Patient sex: M
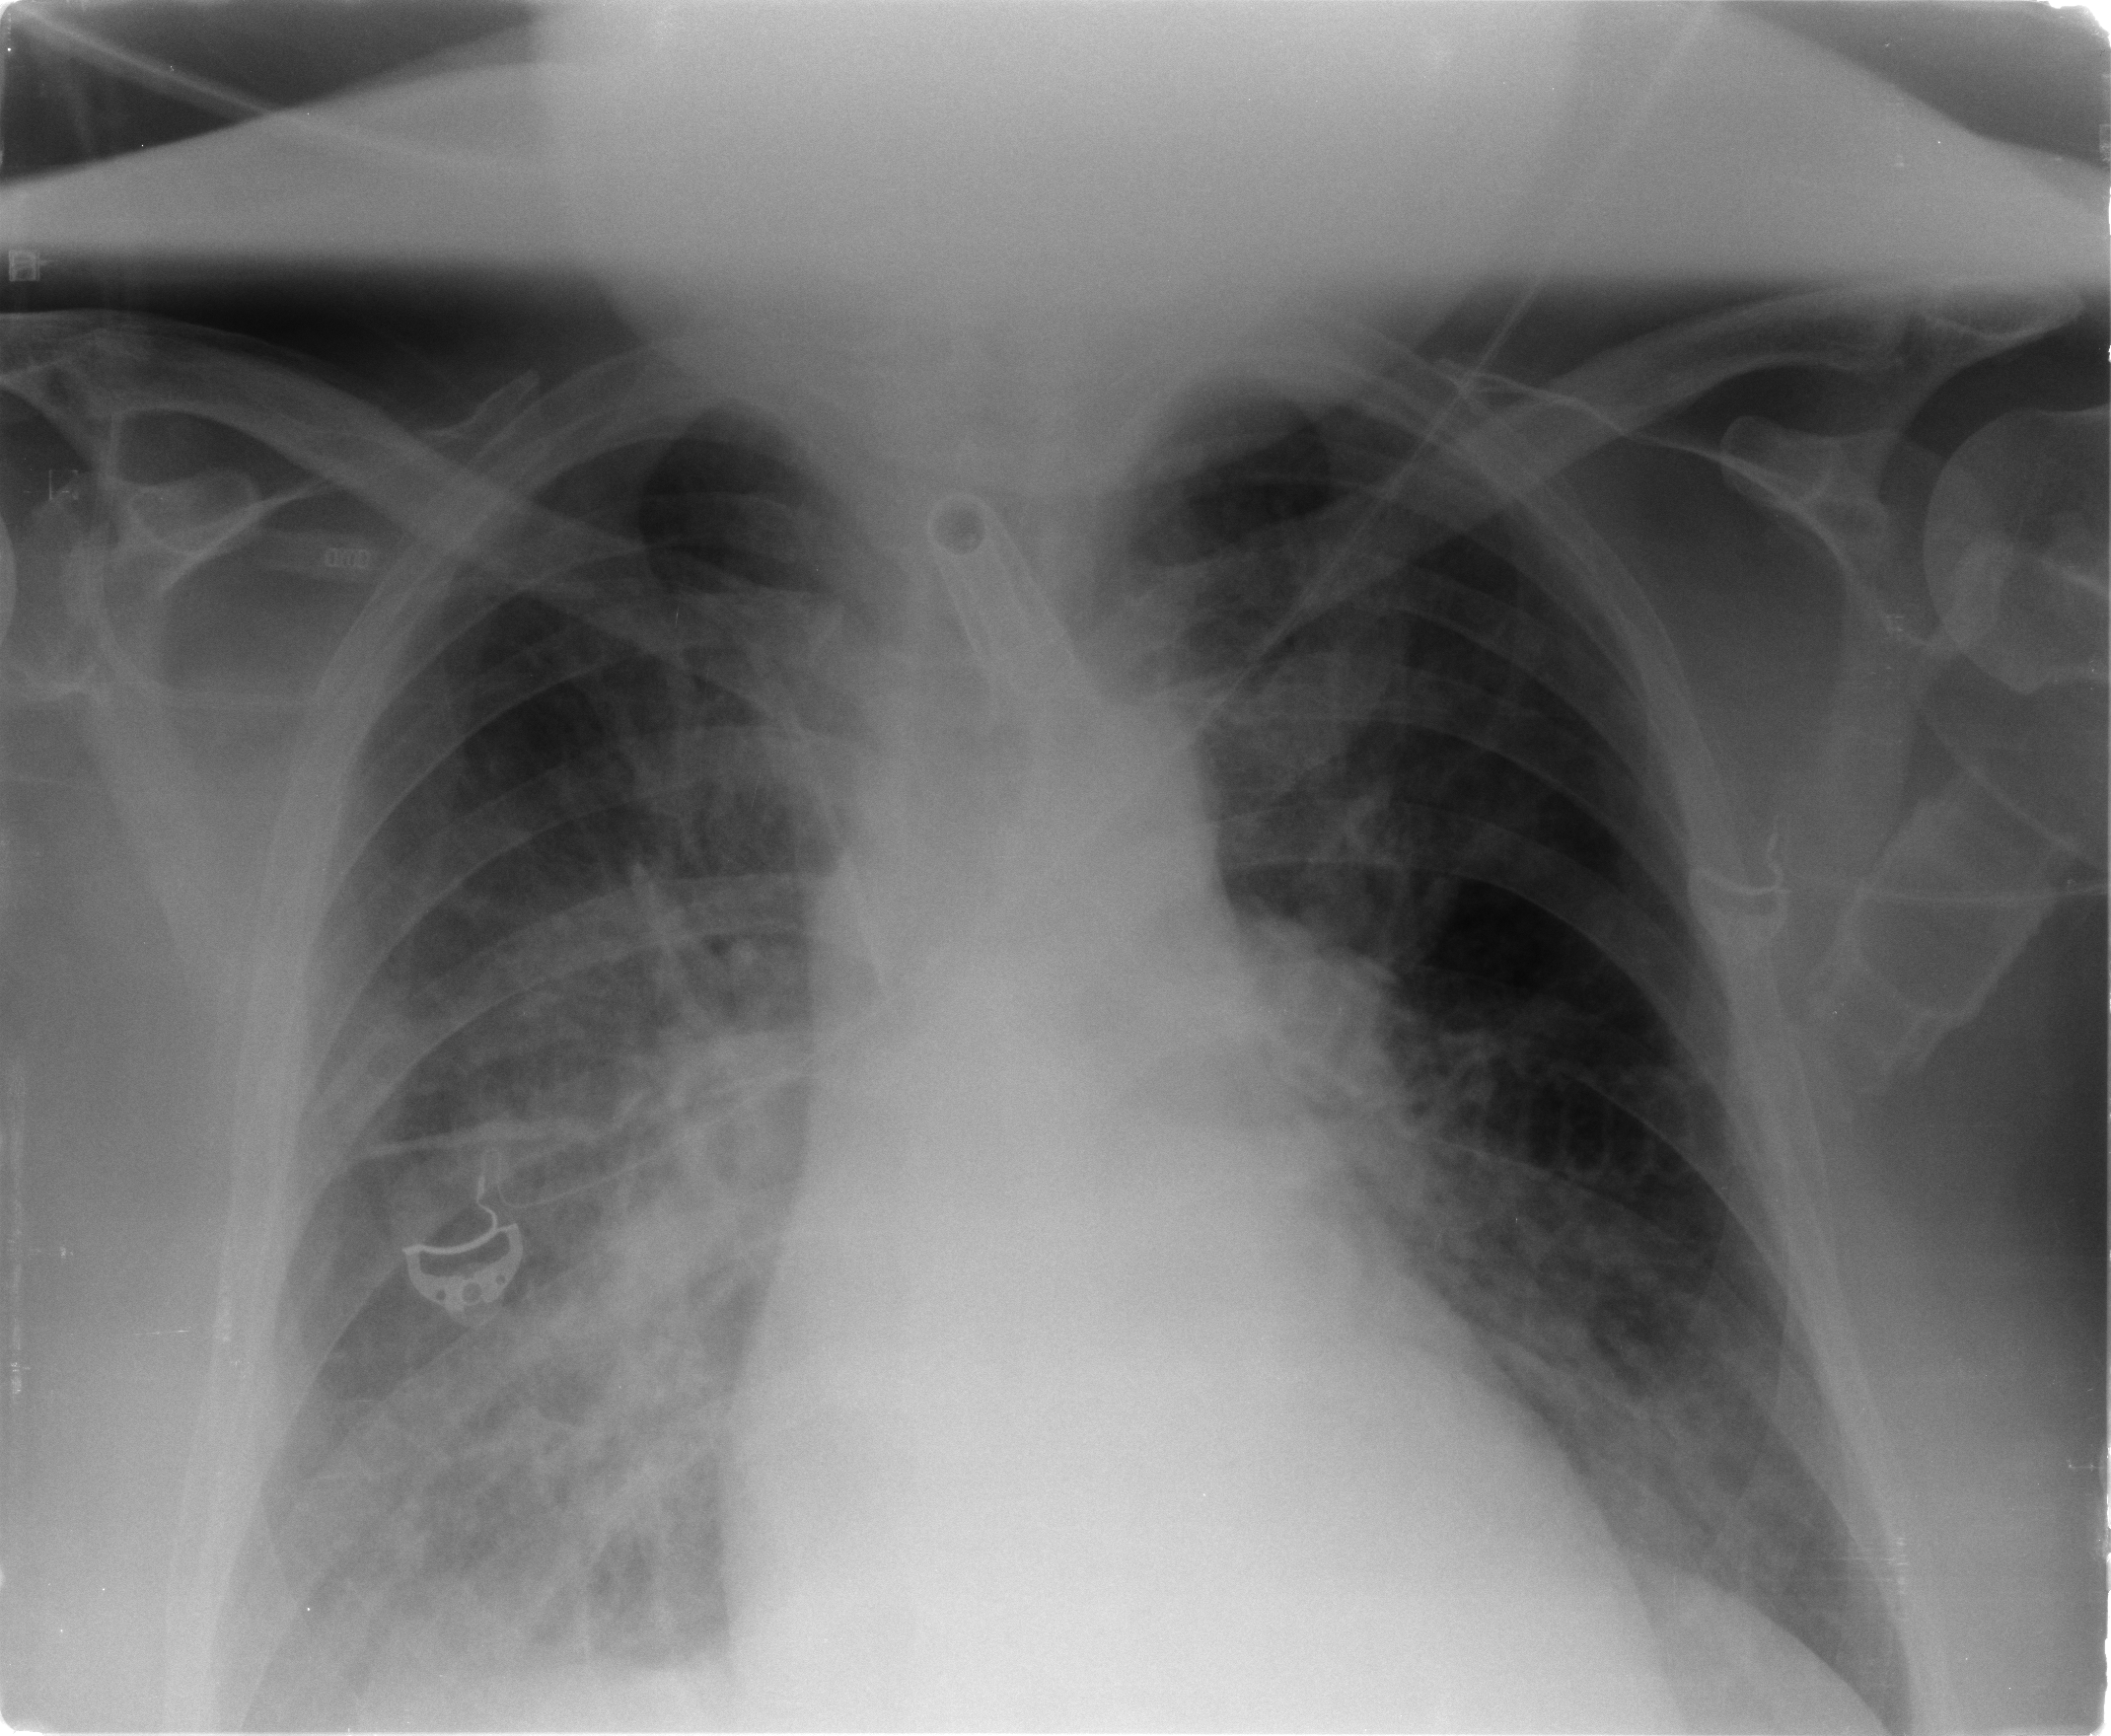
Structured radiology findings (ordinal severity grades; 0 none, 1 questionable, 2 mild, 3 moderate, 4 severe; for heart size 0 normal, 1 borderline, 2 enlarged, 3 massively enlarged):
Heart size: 0
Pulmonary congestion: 2
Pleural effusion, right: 2
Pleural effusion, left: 0
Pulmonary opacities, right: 2
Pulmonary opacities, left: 0
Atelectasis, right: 2
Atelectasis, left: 0